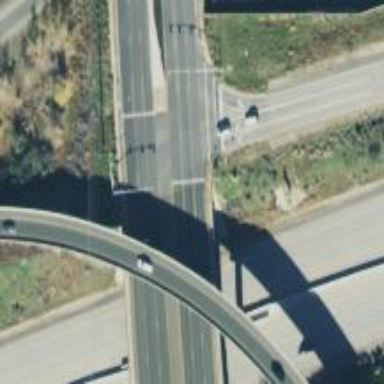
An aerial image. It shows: Expressway with asphalt surface and classified as primary highway.